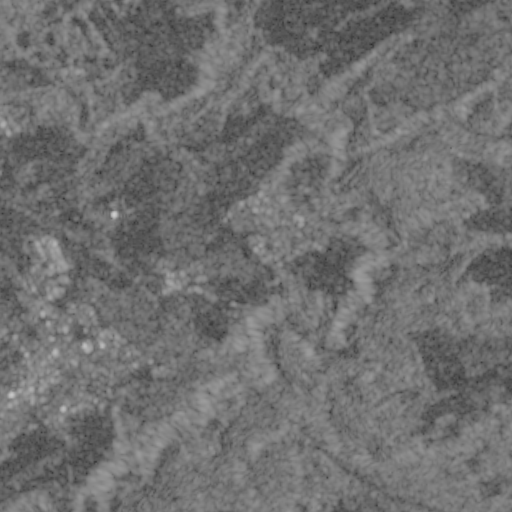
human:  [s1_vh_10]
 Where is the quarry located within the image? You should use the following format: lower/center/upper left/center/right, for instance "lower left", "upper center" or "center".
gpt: The quarry is located in the upper left of the image.
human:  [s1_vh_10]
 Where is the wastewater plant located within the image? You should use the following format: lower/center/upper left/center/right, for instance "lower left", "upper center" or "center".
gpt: The wastewater plant is located in the upper center of the image.
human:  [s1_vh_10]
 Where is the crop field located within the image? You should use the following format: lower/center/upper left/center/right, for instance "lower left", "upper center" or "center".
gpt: There is no crop field in the image.

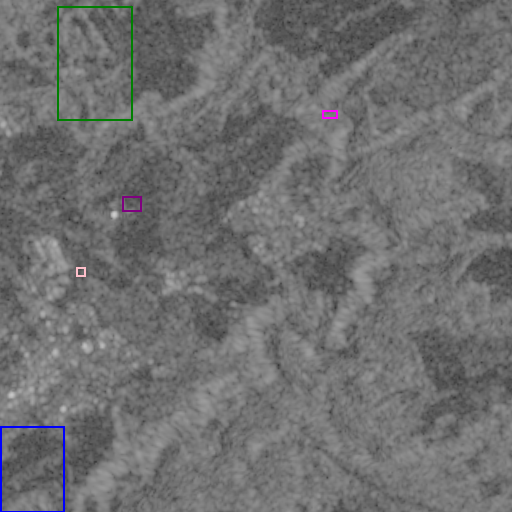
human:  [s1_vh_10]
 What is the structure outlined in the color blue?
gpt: The structure outlined in blue is a crop field.
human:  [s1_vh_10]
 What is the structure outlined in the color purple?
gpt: The structure outlined in purple is a park.
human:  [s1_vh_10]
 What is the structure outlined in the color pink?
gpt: The structure outlined in pink is a parking lot.
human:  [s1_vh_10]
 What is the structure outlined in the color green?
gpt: The structure outlined in green is a quarry.
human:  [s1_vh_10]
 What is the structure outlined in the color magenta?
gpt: The structure outlined in magenta is a wastewater plant.
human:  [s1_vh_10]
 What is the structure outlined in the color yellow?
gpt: There is no yellow outline.